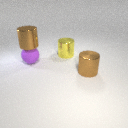
large brown metal cylinder to the right of large yellow metal cylinder